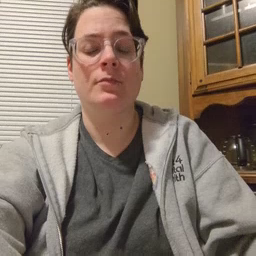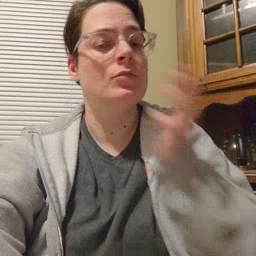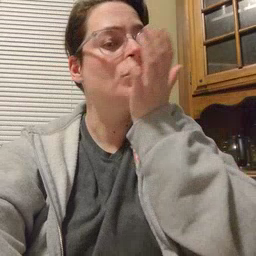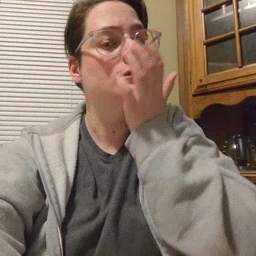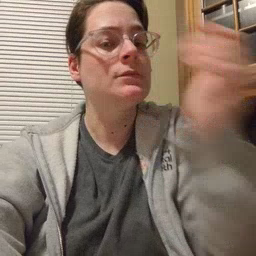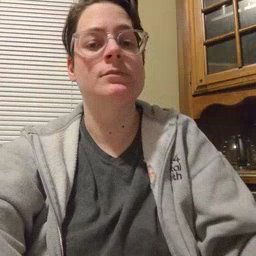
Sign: grass